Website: lowes
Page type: order-tracking
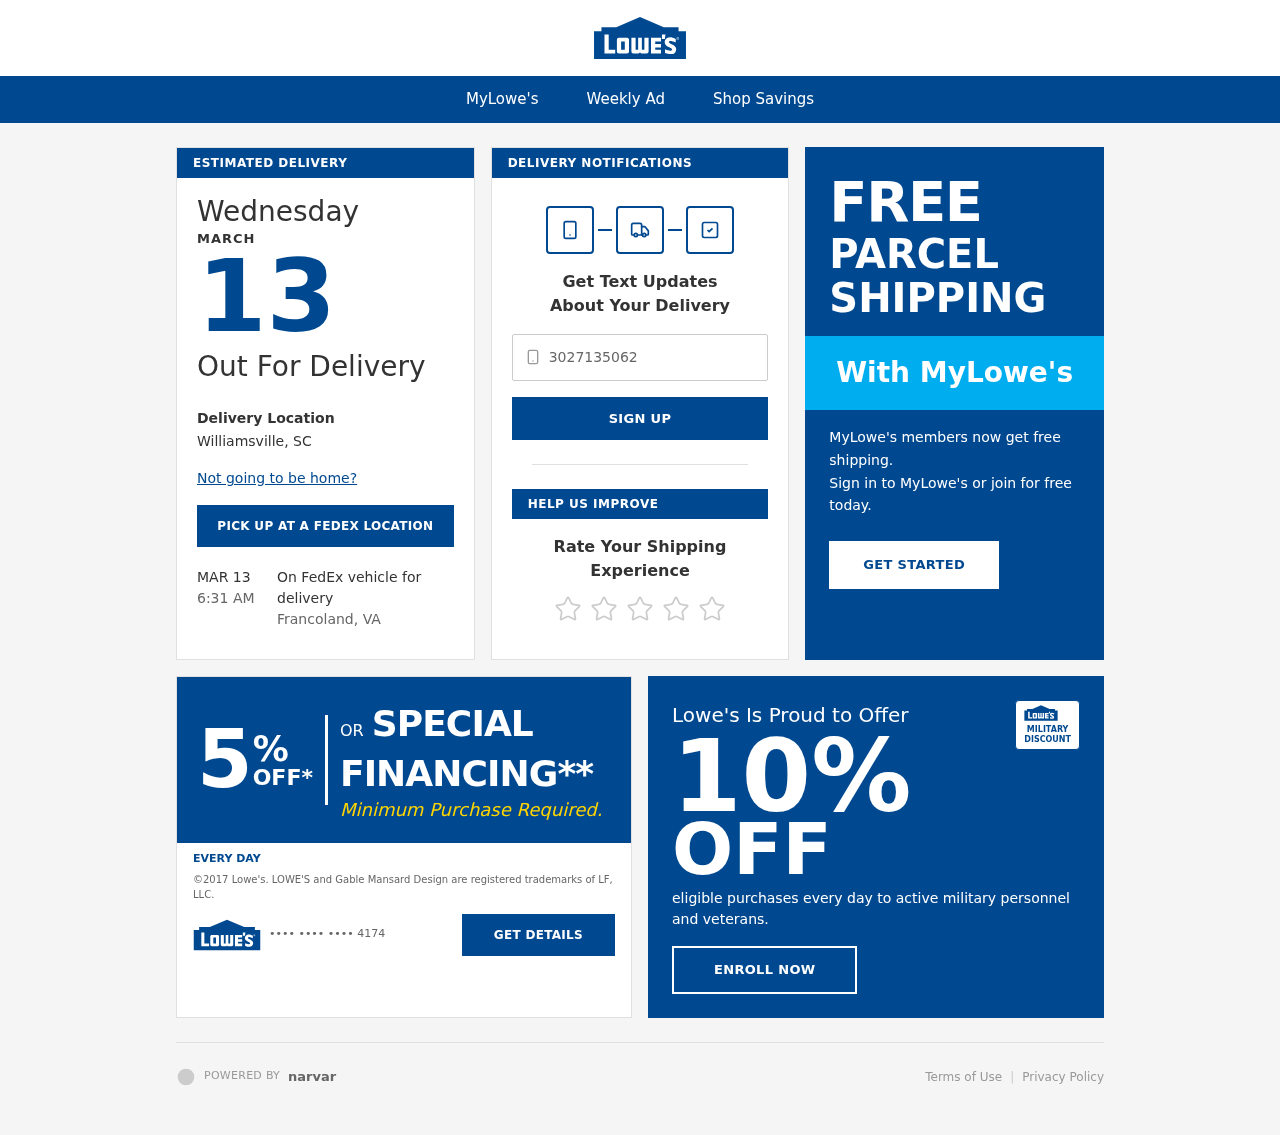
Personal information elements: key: PII_CARD_LAST4
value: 4174
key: PII_PHONE
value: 3027135062
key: PII_CITY_STATE
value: Williamsville, SC
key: PII_CITY_STATE2
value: Francoland, VA
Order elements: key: ORDER_DELIVERY_DATE
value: MAR 13
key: ORDER_DELIVERY_DATE
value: MARCH
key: ORDER_DELIVERY_DATE
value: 6:31 AM
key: ORDER_DELIVERY_DATE
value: Wednesday
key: ORDER_DELIVERY_DATE
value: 13